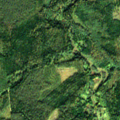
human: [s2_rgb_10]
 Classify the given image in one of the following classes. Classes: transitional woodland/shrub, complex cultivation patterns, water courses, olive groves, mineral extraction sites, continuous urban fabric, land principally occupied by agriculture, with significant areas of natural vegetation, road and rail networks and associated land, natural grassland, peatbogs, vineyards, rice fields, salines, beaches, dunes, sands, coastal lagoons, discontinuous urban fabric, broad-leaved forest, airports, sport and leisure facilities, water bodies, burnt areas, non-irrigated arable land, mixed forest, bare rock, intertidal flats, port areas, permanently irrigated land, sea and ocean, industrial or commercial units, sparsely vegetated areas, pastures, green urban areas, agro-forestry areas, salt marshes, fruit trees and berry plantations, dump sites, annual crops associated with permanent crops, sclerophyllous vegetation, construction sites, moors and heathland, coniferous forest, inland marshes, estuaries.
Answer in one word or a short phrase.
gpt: coniferous forest, mixed forest, transitional woodland/shrub